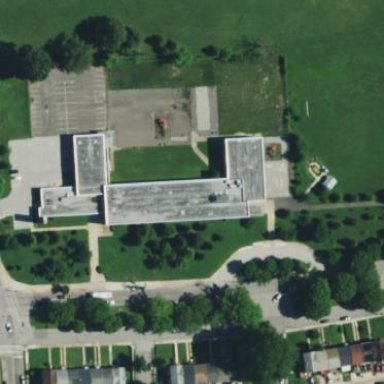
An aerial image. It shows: School.